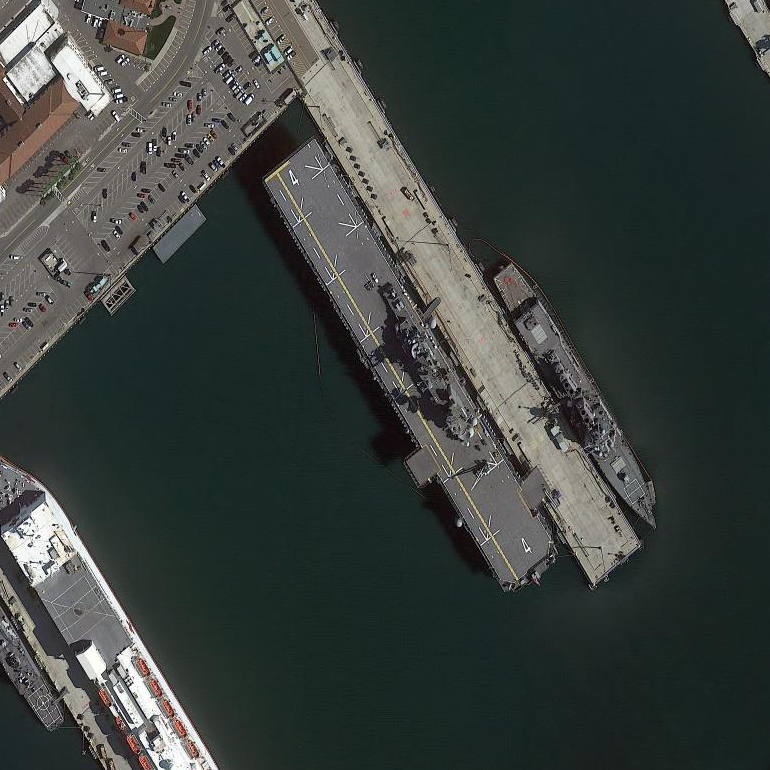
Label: assault